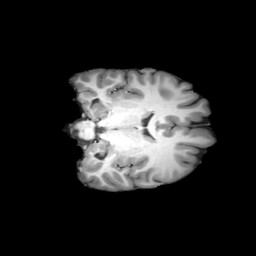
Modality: T1w
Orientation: coronal